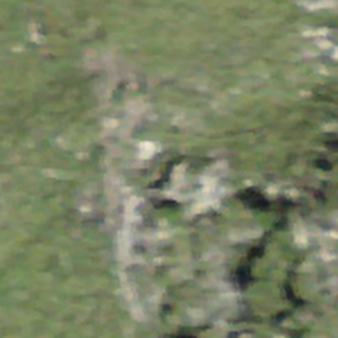
Label: other